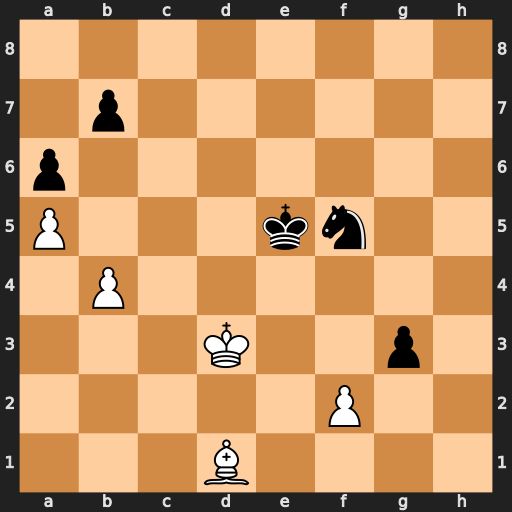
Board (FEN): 8/1p6/p7/P3kn2/1P6/3K2p1/5P2/3B4
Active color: w
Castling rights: -
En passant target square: -
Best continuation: fxg3 Nxg3 Bf3 b5 Bb7